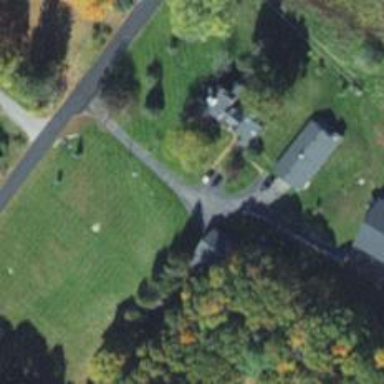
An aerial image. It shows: Driveway leading to service road.